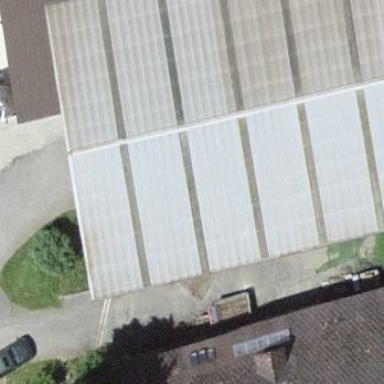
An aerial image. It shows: Shed.